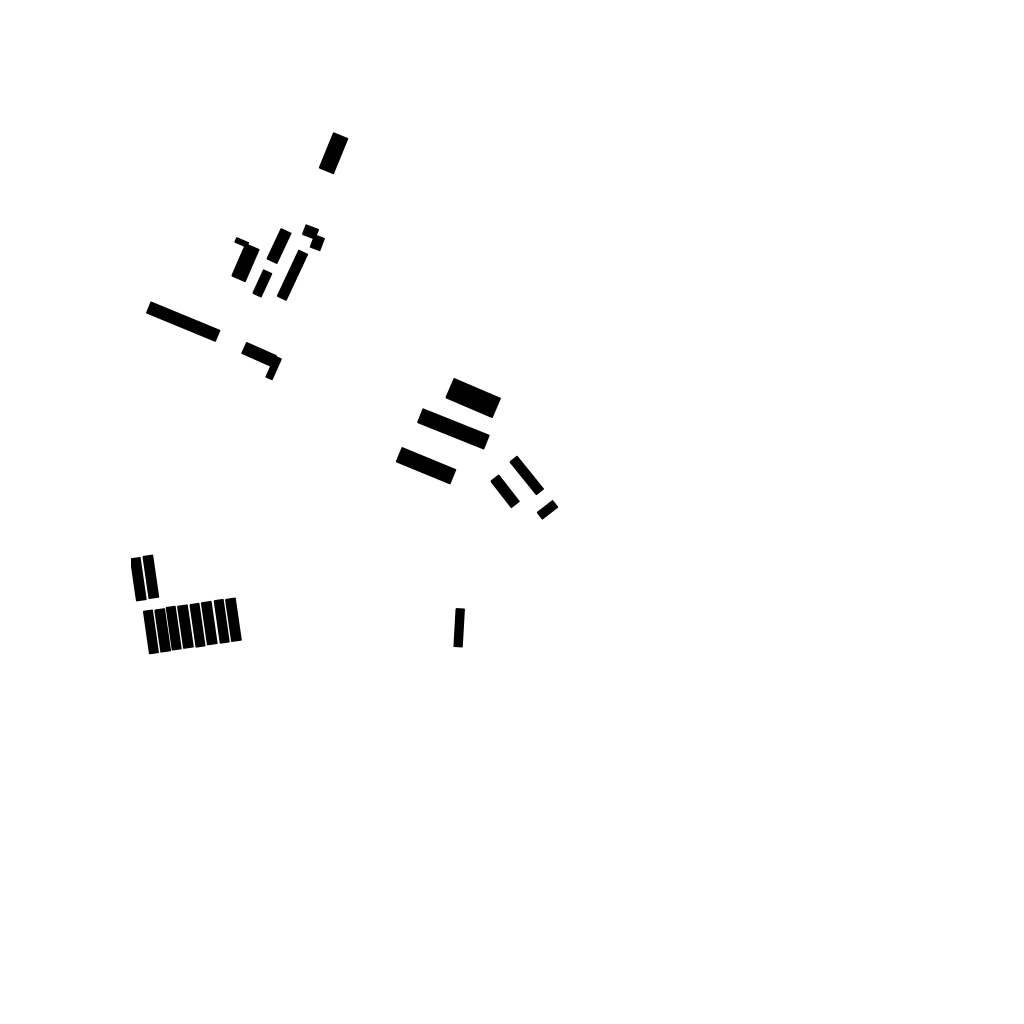
Tags: overhead vector_map, agriculture, industrial, recreation, special, individual_rise, low_rise, density_1, Building, 1.0 km²